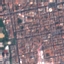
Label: Residential